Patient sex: M
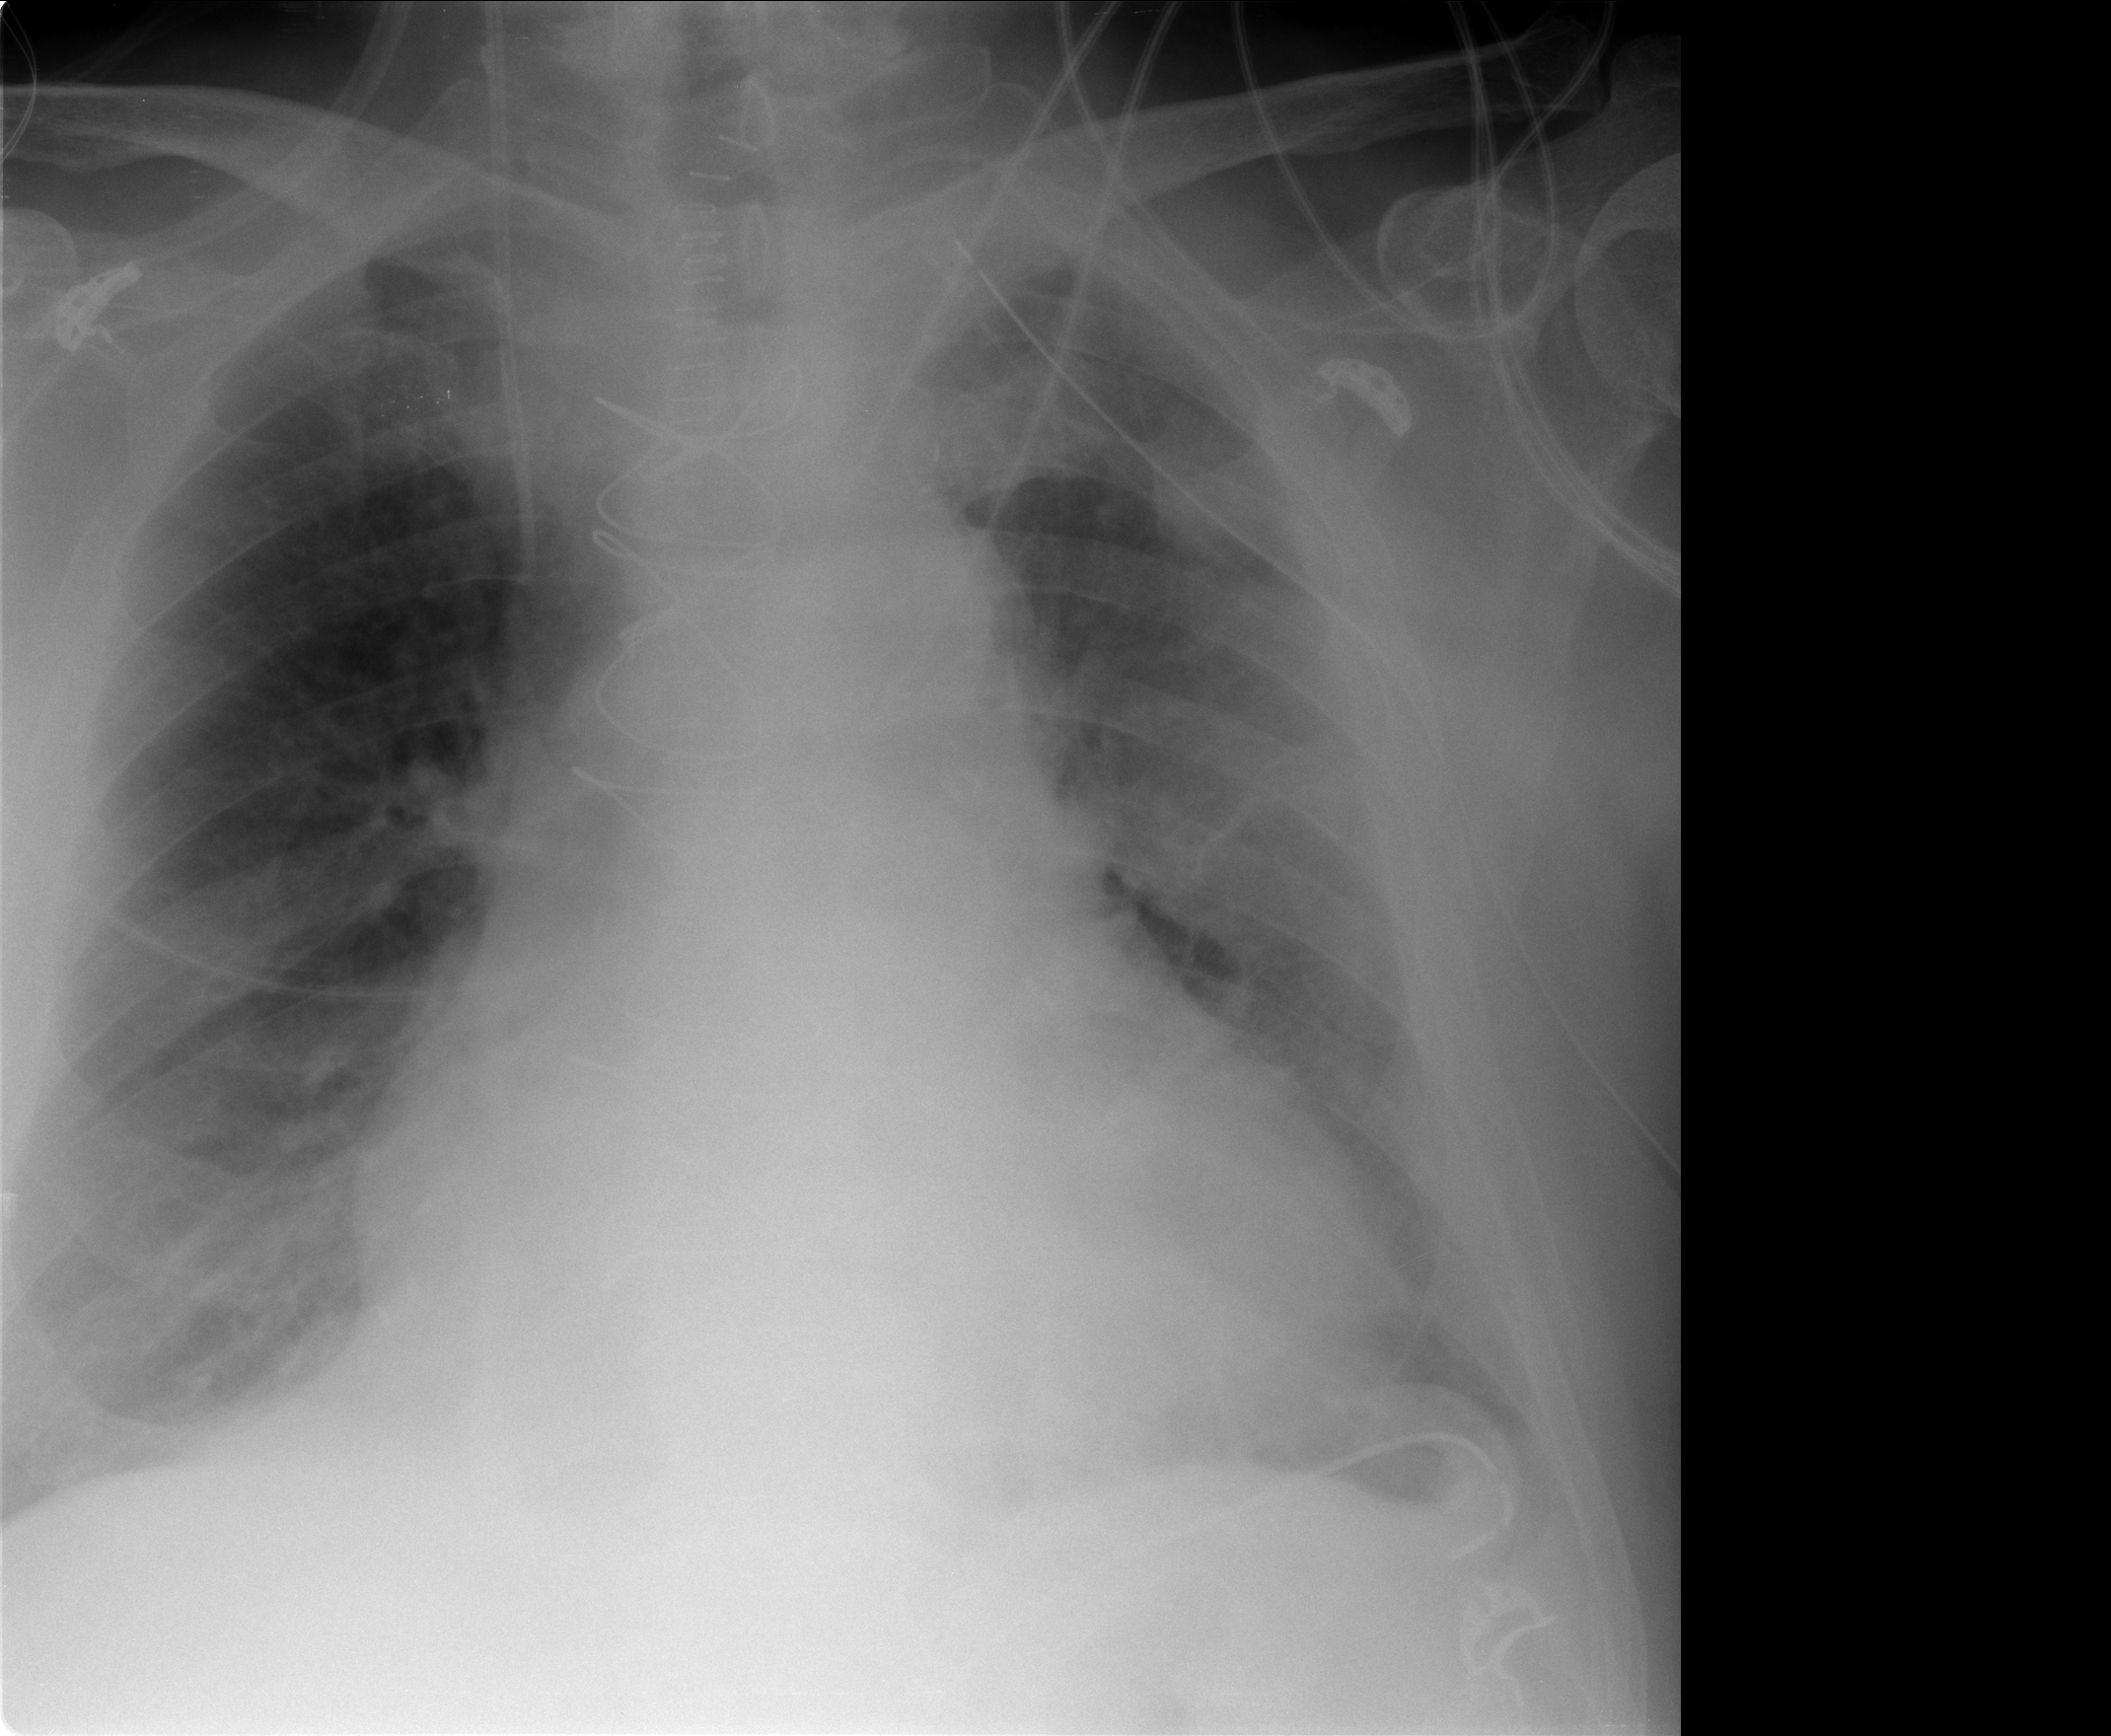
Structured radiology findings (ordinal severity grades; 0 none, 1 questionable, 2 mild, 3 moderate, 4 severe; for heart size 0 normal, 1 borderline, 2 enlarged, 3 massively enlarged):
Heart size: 2
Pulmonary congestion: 0
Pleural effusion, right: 2
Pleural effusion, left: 2
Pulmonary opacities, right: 0
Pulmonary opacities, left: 0
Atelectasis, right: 2
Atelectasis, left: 2